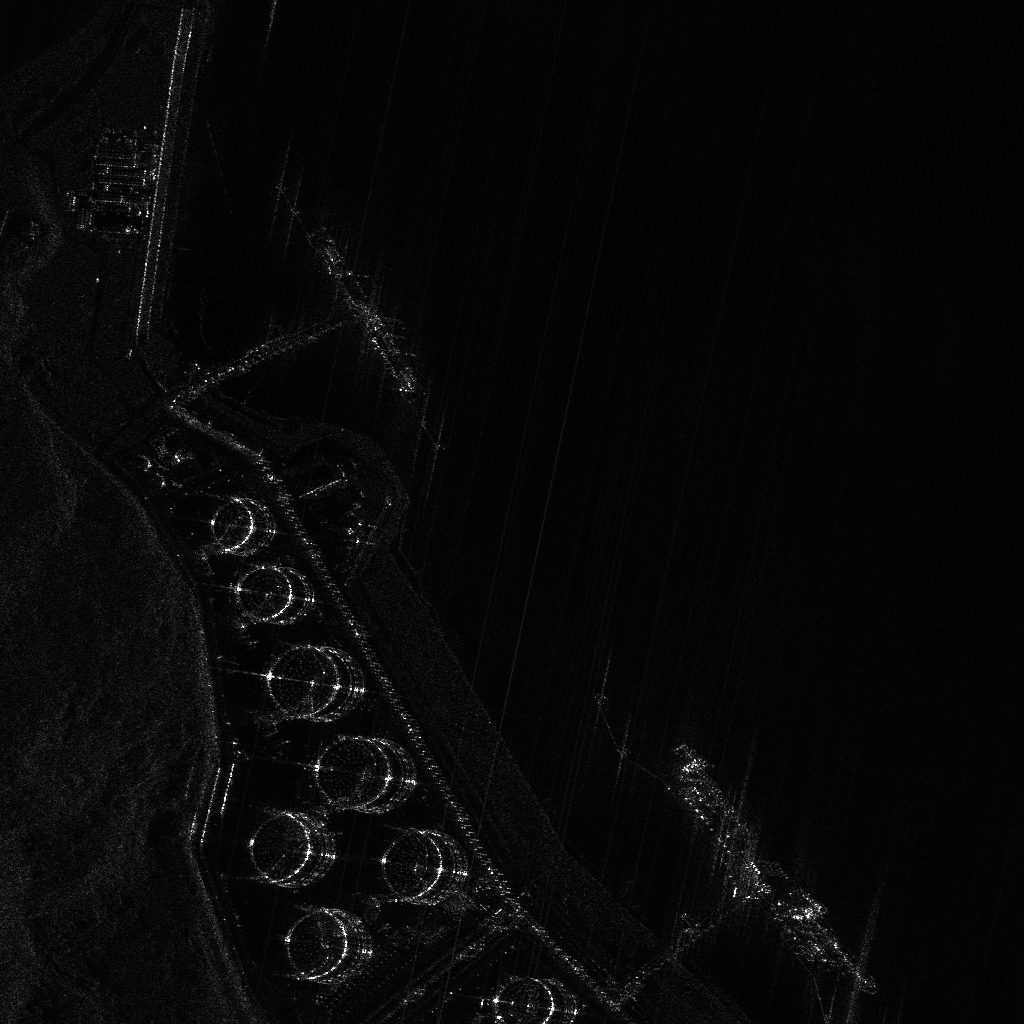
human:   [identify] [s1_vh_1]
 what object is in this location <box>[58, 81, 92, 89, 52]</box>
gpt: <ref>1 large ore-oil at the bottom right</ref>